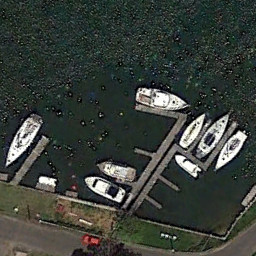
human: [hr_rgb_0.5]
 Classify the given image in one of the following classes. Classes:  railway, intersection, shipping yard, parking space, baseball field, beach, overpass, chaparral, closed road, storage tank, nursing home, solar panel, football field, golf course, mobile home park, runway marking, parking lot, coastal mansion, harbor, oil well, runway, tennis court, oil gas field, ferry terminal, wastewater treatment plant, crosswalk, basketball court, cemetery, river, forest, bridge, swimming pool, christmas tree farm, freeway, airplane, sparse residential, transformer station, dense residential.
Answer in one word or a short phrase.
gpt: ferry terminal